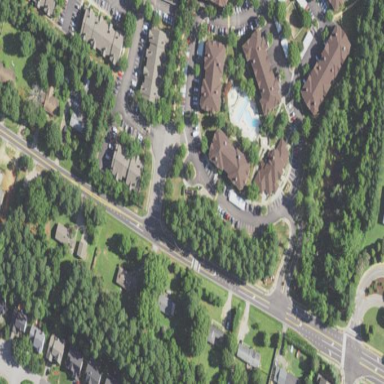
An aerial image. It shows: Residential neighbourhood.